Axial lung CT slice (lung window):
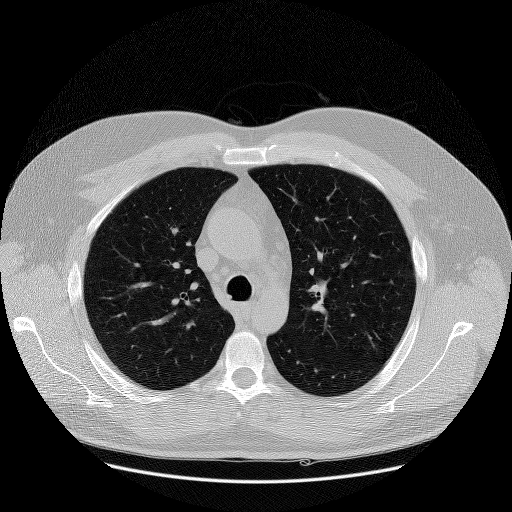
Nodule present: no